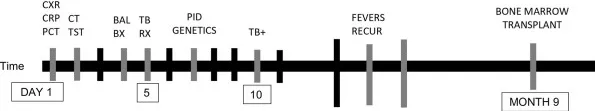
Timeline of events. FBC, full blood count; PBF, peripheral blood film; CXR, chest radiograph; CRP, C reactive protein; PCT, procalcitonin; CT, computed tomography; BAL, bronchoalveolar lavage; TB, tuberculosis; RX, treatment; PID, primary immunodeficiency; +, positive.
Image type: chart (chart)